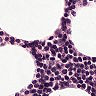
Metastatic tissue present: no